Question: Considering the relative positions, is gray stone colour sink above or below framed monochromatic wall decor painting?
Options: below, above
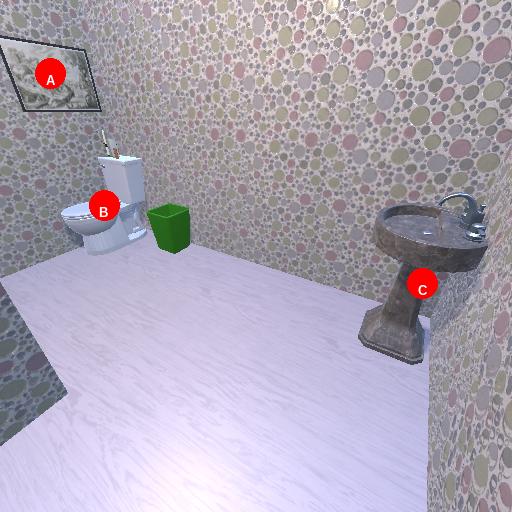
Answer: below